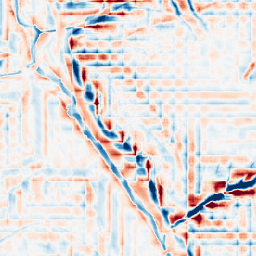
Category: wavelet
Decomposition family: wavelet_dwt
Decomposition parameters: wavelet: db2
level: 4
Upsampling method: bicubic
Upsampling parameters: scale: 2
Upsampling scale: 2